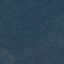
Label: Forest